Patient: sex M, age 74
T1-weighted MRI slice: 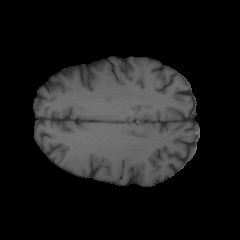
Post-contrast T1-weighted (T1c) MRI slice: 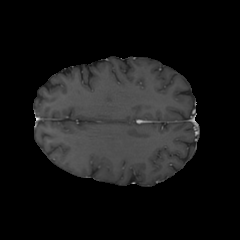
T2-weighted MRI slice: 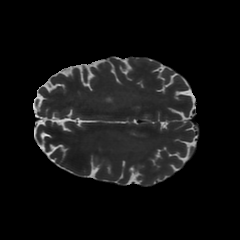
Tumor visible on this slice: no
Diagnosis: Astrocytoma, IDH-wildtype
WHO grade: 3